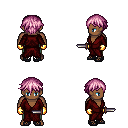
a pixel art fantasy rpg character, male body template, human, dark skin, red robe, teal pants, pink short bangs hairstyle, gold gloves, ghillies, dagger, four views (front, back, left, right), 2x2 character sprite sheet, small pixel art, hard edges, no anti-aliasing